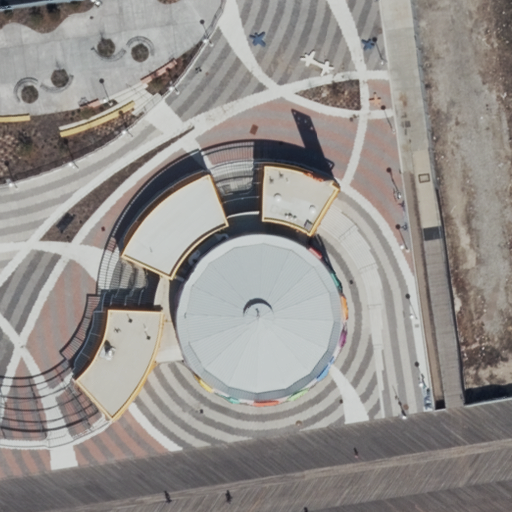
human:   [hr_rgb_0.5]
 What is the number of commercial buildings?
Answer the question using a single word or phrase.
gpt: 0

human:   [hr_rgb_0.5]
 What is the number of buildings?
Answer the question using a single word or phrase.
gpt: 3

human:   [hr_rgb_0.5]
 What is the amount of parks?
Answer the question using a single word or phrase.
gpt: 1

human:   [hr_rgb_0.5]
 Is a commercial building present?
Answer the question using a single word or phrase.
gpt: no

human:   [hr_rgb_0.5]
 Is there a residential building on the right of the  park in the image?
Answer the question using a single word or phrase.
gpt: yes

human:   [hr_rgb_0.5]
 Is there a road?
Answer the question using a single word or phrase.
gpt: yes

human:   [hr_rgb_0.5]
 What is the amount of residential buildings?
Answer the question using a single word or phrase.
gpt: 3

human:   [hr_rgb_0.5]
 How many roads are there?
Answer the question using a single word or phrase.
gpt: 2

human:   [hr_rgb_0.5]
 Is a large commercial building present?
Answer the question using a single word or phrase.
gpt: no

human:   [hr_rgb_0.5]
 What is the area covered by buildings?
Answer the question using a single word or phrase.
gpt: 585m2

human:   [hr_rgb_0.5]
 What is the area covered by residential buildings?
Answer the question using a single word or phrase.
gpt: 585m2

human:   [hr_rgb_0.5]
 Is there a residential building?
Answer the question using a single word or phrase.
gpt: yes

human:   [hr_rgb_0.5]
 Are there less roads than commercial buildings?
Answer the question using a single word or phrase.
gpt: no

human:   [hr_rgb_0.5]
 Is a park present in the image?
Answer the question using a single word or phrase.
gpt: yes

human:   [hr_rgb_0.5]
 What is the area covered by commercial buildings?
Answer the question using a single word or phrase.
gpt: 0m2

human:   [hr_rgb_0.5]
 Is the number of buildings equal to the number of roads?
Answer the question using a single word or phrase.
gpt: no

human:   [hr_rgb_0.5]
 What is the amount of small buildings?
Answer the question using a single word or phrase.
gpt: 0

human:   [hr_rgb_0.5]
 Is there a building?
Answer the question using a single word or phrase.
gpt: yes

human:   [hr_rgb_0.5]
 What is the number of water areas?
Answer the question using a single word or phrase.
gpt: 0

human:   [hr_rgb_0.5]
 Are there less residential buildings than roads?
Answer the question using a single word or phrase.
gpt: no

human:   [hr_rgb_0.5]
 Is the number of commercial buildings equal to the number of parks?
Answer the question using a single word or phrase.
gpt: no

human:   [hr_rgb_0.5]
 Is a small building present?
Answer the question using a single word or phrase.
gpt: no

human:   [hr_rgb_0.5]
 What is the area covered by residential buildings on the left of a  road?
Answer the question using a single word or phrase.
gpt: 585m2

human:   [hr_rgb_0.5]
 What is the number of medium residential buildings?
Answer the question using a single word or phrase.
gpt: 3

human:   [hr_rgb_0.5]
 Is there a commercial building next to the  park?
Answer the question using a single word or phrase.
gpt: no

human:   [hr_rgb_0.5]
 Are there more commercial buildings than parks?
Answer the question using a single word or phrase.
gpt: no

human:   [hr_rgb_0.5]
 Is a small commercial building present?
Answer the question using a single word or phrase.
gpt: no

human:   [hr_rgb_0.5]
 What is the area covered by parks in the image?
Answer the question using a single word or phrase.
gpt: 8689m2

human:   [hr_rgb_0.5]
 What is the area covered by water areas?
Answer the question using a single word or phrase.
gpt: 0m2

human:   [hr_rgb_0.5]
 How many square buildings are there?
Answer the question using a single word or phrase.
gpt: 0

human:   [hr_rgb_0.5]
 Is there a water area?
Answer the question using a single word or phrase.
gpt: no

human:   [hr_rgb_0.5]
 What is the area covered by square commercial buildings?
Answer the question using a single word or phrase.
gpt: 0m2

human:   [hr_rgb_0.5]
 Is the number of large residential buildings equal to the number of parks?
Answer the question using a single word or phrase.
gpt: no

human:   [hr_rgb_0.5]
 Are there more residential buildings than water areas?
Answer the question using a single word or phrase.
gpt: yes

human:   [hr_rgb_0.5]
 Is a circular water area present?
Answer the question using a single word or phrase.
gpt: no

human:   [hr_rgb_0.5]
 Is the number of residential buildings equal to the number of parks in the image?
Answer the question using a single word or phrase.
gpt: no

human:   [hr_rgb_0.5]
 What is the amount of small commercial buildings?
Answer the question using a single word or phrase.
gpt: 0

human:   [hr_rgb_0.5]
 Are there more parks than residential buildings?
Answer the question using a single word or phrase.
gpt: no

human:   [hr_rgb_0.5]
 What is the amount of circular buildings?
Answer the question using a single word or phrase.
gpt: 0

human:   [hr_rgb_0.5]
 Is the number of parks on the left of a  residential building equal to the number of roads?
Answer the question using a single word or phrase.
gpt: no

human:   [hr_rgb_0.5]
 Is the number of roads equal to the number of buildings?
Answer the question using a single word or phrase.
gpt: no

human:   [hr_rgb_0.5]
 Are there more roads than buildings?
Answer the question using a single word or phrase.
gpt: no

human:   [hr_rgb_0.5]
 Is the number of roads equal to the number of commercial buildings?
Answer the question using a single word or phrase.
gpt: no

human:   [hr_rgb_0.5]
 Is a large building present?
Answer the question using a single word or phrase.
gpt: no

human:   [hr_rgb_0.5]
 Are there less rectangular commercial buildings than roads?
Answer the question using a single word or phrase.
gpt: yes

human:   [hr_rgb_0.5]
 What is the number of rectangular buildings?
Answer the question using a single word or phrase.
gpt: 0

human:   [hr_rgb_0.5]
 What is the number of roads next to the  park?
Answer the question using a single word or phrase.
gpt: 2

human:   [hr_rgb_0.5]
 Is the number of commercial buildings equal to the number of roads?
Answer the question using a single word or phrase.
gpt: no

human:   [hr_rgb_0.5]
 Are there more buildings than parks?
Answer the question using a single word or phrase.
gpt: yes

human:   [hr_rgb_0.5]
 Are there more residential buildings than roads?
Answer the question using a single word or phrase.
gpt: yes

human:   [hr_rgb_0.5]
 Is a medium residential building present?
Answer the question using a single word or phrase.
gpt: yes

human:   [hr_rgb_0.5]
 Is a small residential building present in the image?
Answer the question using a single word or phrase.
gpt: no

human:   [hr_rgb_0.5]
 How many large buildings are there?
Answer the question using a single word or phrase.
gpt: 0

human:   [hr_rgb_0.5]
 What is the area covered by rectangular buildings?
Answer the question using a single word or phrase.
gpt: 0m2

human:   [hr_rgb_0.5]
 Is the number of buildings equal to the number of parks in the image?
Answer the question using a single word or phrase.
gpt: no

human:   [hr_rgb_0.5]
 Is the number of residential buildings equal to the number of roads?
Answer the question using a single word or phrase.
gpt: no

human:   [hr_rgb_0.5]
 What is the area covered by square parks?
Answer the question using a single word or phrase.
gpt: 0m2

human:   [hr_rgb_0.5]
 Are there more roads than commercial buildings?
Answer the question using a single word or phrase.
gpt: yes

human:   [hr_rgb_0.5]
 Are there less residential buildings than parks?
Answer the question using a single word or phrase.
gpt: no

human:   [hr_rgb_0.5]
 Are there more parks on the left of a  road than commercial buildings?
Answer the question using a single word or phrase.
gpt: yes

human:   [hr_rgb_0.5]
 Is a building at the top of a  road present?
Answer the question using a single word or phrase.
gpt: yes

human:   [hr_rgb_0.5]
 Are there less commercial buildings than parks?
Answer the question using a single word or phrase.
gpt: yes

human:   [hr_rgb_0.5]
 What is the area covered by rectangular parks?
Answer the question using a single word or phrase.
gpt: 0m2

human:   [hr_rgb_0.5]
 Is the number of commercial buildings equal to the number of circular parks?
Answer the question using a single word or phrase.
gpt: yes